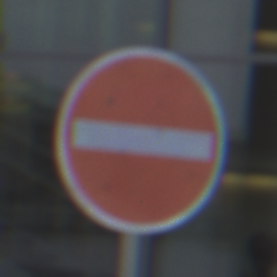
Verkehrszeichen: VerbotDerEinfahrt
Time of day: SunriseSunset
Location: Outdoor (Urban)
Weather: PartlyCloudy
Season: NotSpecified
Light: Natural